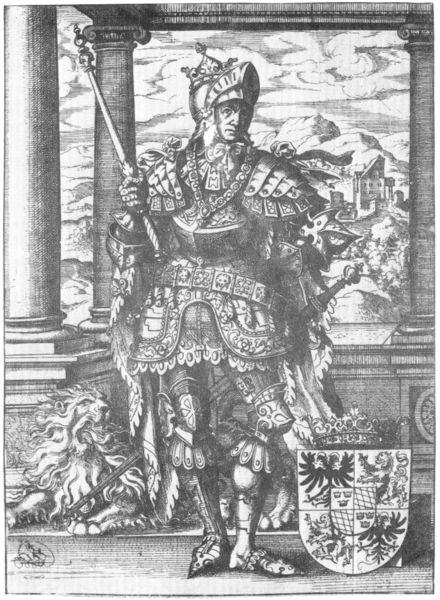
Titel: Bildnis des Aribertus
Künstler: Jost Amman
Institution: (Seriendruck)
Schlagwörter: adler, berg, felsen, fuß, gemälde, himmel, mann, vogel, weiß, wolken, landschaft, stadt, handschuhe, hintergrund, mund, nase, schwarz, säule, säulen, zeichnung, gürtel, haus, tier, malerei, schleife, architektur, mensch, stehen, portrait, porträt, signatur, erde, häuser, hügel, natur, brüstung, decke, blatt, person, krone, renaissance, anhöhe, reiter, mähne, holzschnitt, schuhe, stab, berge, gebirge, kette, grafik, architecture, column, columns, crown, fancy, kaiser, king, könig, lanze, soldier, sword, white, arm, black, gray, grey, painting, picture, print, metall, galerie, eisen, schild, panzer, burg, palast, festung, druck, stich, schwert, uniform, soldat, helm, stiefel, ritter, rüstung, kapitell, wappen, harnisch, ionisch, clouds, greek, man, roman, sky, mittelalter, herzog, building, head, hill, hills, landscape, mountain, mountains, village, armor, armour, feet, helmet, knight, prince, ribbon, sash, spain, steel, visier, tempel, löwe, speer, view, dürer, drawing, paper, kupferstich, black and white, castle, ruins, illustration, sketch, eagle, british, zepter, szepter, city, emperor, royal, ancient, buildings, art, signature, engraving, pencil, gothic, coat of arms, crest, shield, warrior, claws, paws, greyscale, ram, seriendruck, gloves, heraldik, flames, plate, stick, ionic, scepter, sceptor, sceptre, standing, kompositwappen, bow, lion, kill, insignia, mane, allegorie, code of arms, landhschaft, schuppenpanzer, wappentier, iron, helme, b/w, emblem, chain, monarch, phoenix, grayscale, lance, pillars, chivalry, capitals, crowns, sowrd, medival, shild, savior, sinister, verandah, crusader, cepter, breastplate, broadsword, kneecap, family crest, armoure, scrollwork, platemail, visor, geogre, landscapeinbackground, tang, rampant, rhills, lion rampant, kniht, basis, gambeson